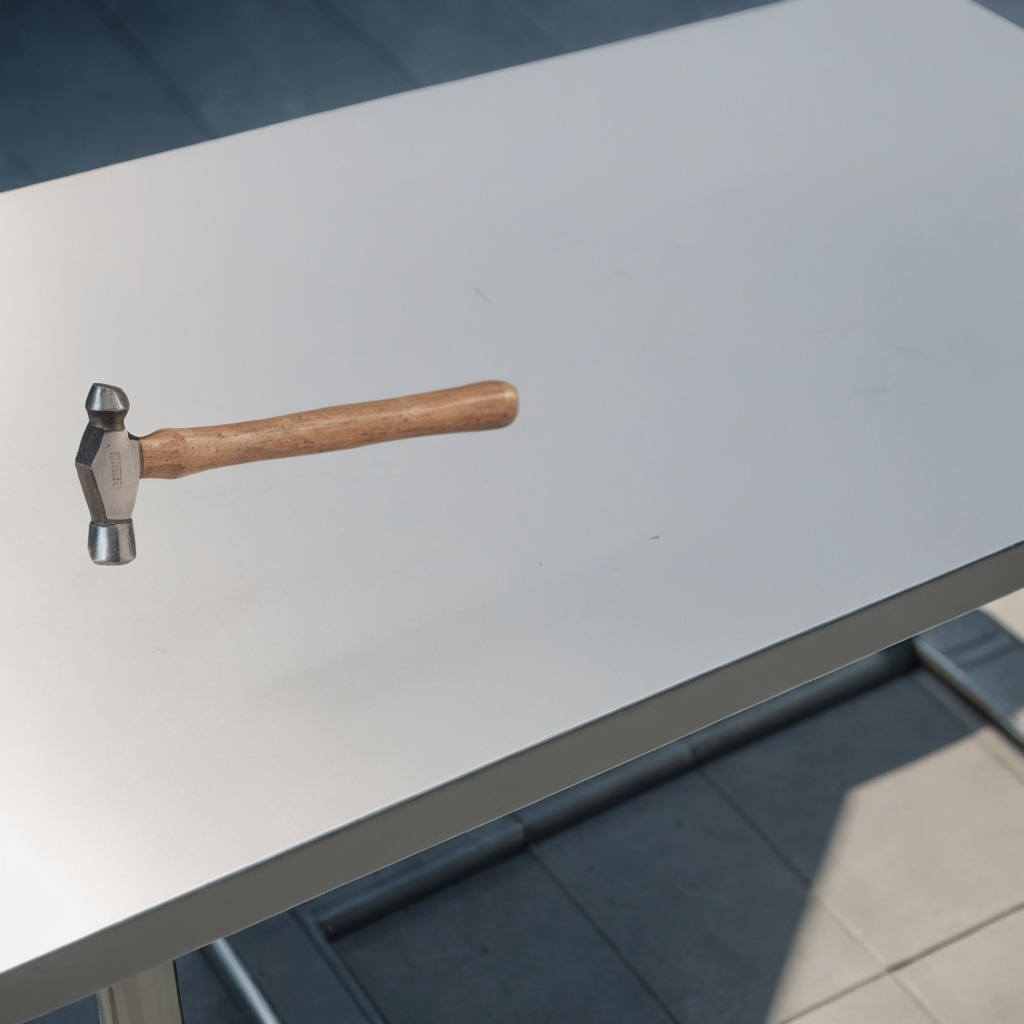
A hammer is lying on the table.